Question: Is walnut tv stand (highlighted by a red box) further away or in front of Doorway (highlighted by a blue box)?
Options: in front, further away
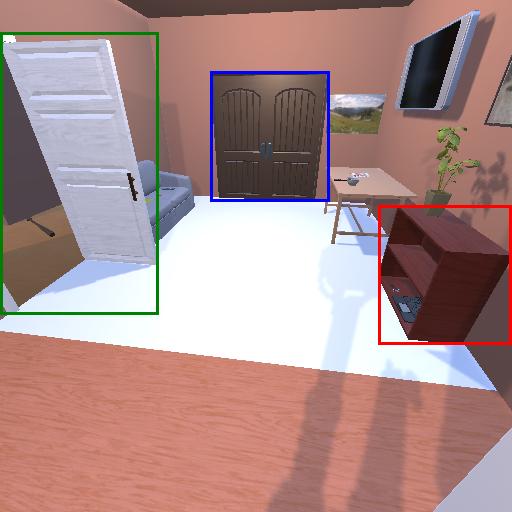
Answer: in front